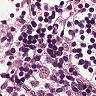
Metastatic tissue present: no